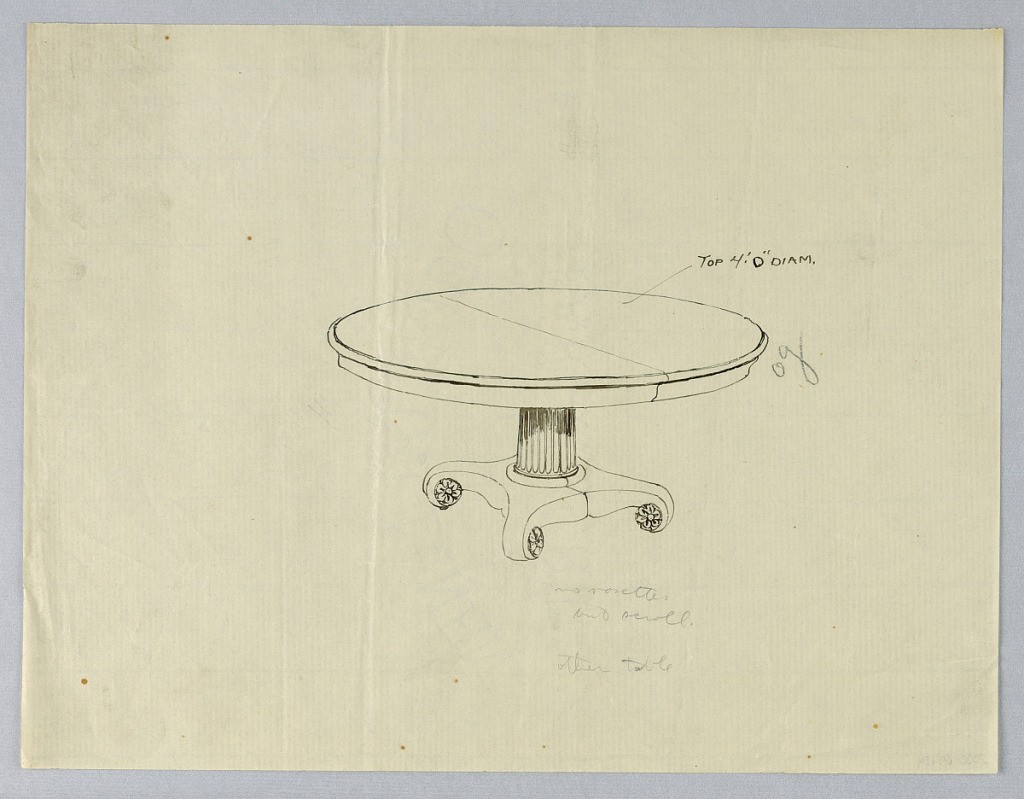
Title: Design for a Round Table on Scrolling Base
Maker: A.N. Davenport Co.
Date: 1900–05
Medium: Pen and black ink on thin, cream paper
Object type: Drawing
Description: Round molded table top raised on reeded columnar supports, atop a molded base terminating in scroll-like feet with carved rosettes.